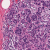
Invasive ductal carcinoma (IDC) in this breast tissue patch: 0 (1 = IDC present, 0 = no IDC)